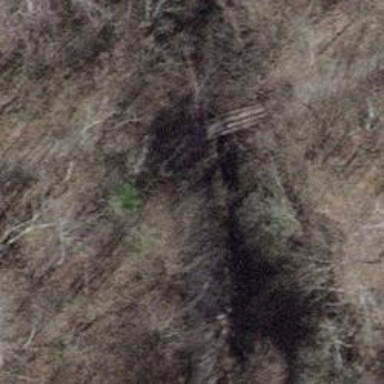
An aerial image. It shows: Footway bridge.